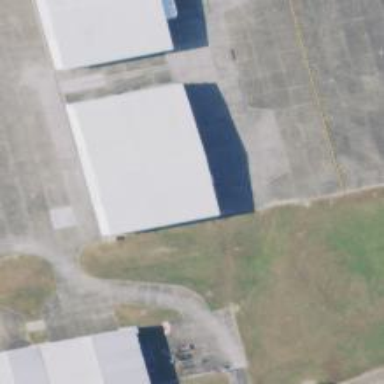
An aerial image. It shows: Hangar.